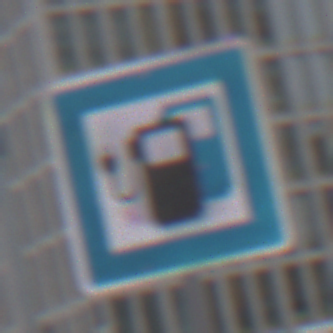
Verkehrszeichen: LadestationFuerElektrofahrzeuge
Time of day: MorningAfternoon
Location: Outdoor (Urban)
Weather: Overcast
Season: NotSpecified
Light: Natural